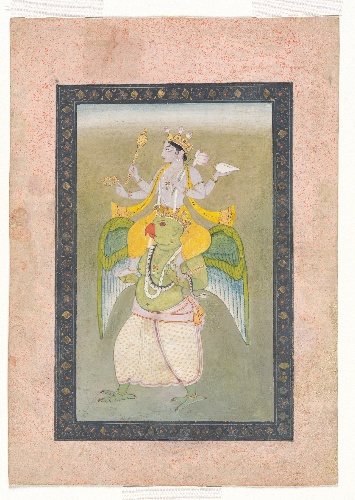
Artist: Sajnu
Date: ca. 1810–20
Object type: Painting
Classification: Paintings
Medium: Opaque pigments and gold on paper
Culture: India, Pahari School, Mandi
Dimensions: Image: 7 1/2 × 4 1/2 in. (19.1 × 11.4 cm)
Sheet: 8 1/2 × 5 1/2 in. (21.6 × 14 cm)
Department: Asian Art
Credit line: Purchase, Estate of Howard Hodgkin Gift and Cynthia Hazen Polsky and Leon B. Polsky Fund, 2019
Accession year: 2019
Repository: Metropolitan Museum of Art, New York, NY